Field crop: maize
Growth stage: 2
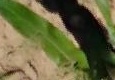
Species: maize